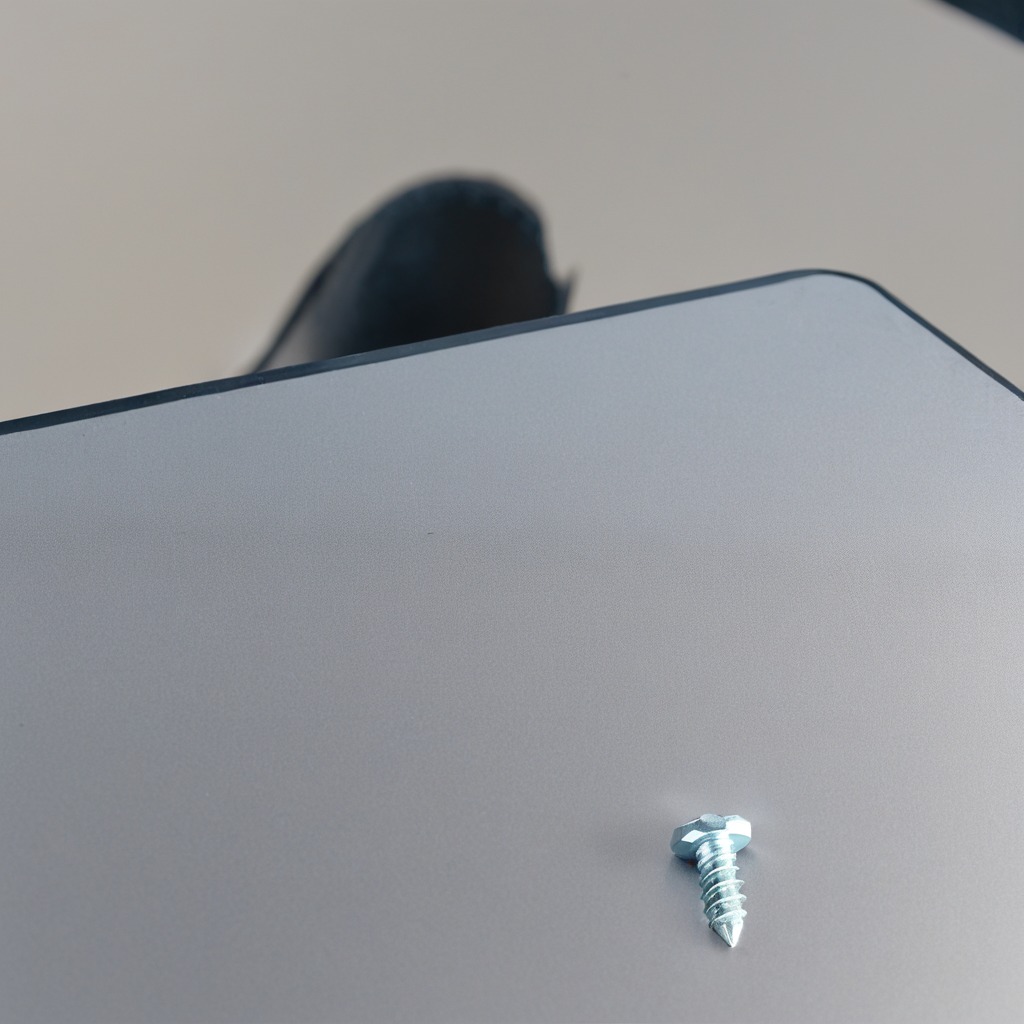
A metal screw is lying on the table.